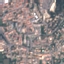
Land use / land cover: Residential